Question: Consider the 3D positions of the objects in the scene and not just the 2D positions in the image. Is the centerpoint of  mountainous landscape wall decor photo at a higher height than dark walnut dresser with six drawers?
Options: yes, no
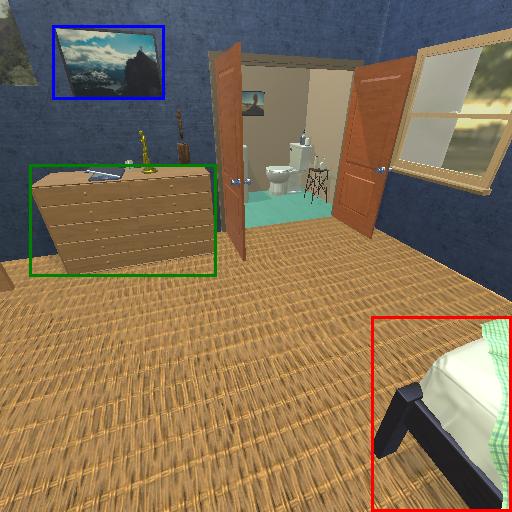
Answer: yes